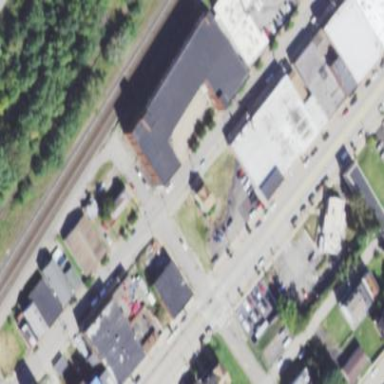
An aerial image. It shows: Commercial building.